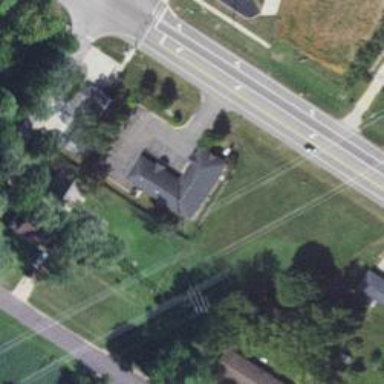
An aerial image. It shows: Clinic.